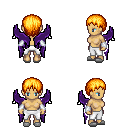
a pixel art fantasy rpg character, female body template, human, tanned skin, purple wings, white pants, light blonde plain hairstyle, white cloth bracers, white slippers, four views (front, back, left, right), 2x2 character sprite sheet, small pixel art, hard edges, no anti-aliasing